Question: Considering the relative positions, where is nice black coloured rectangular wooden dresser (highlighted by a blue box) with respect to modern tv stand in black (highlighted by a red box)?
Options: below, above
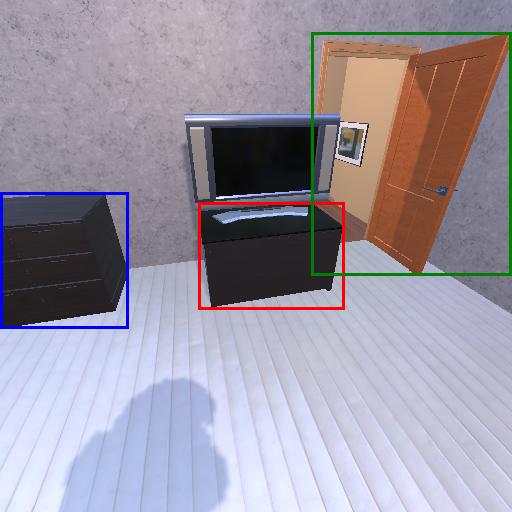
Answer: below